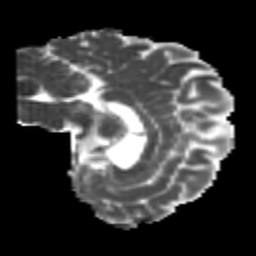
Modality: MD
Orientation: sagittal
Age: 25
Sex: male
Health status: healthy
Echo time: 0.074 s